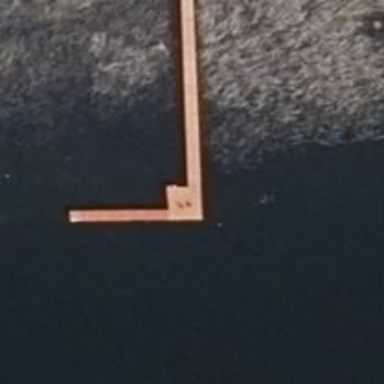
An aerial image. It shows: Man-made pier.